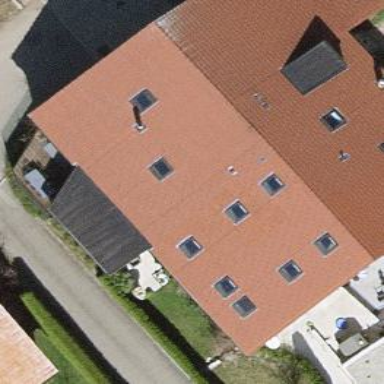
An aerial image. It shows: Building with gabled roof.